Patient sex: M
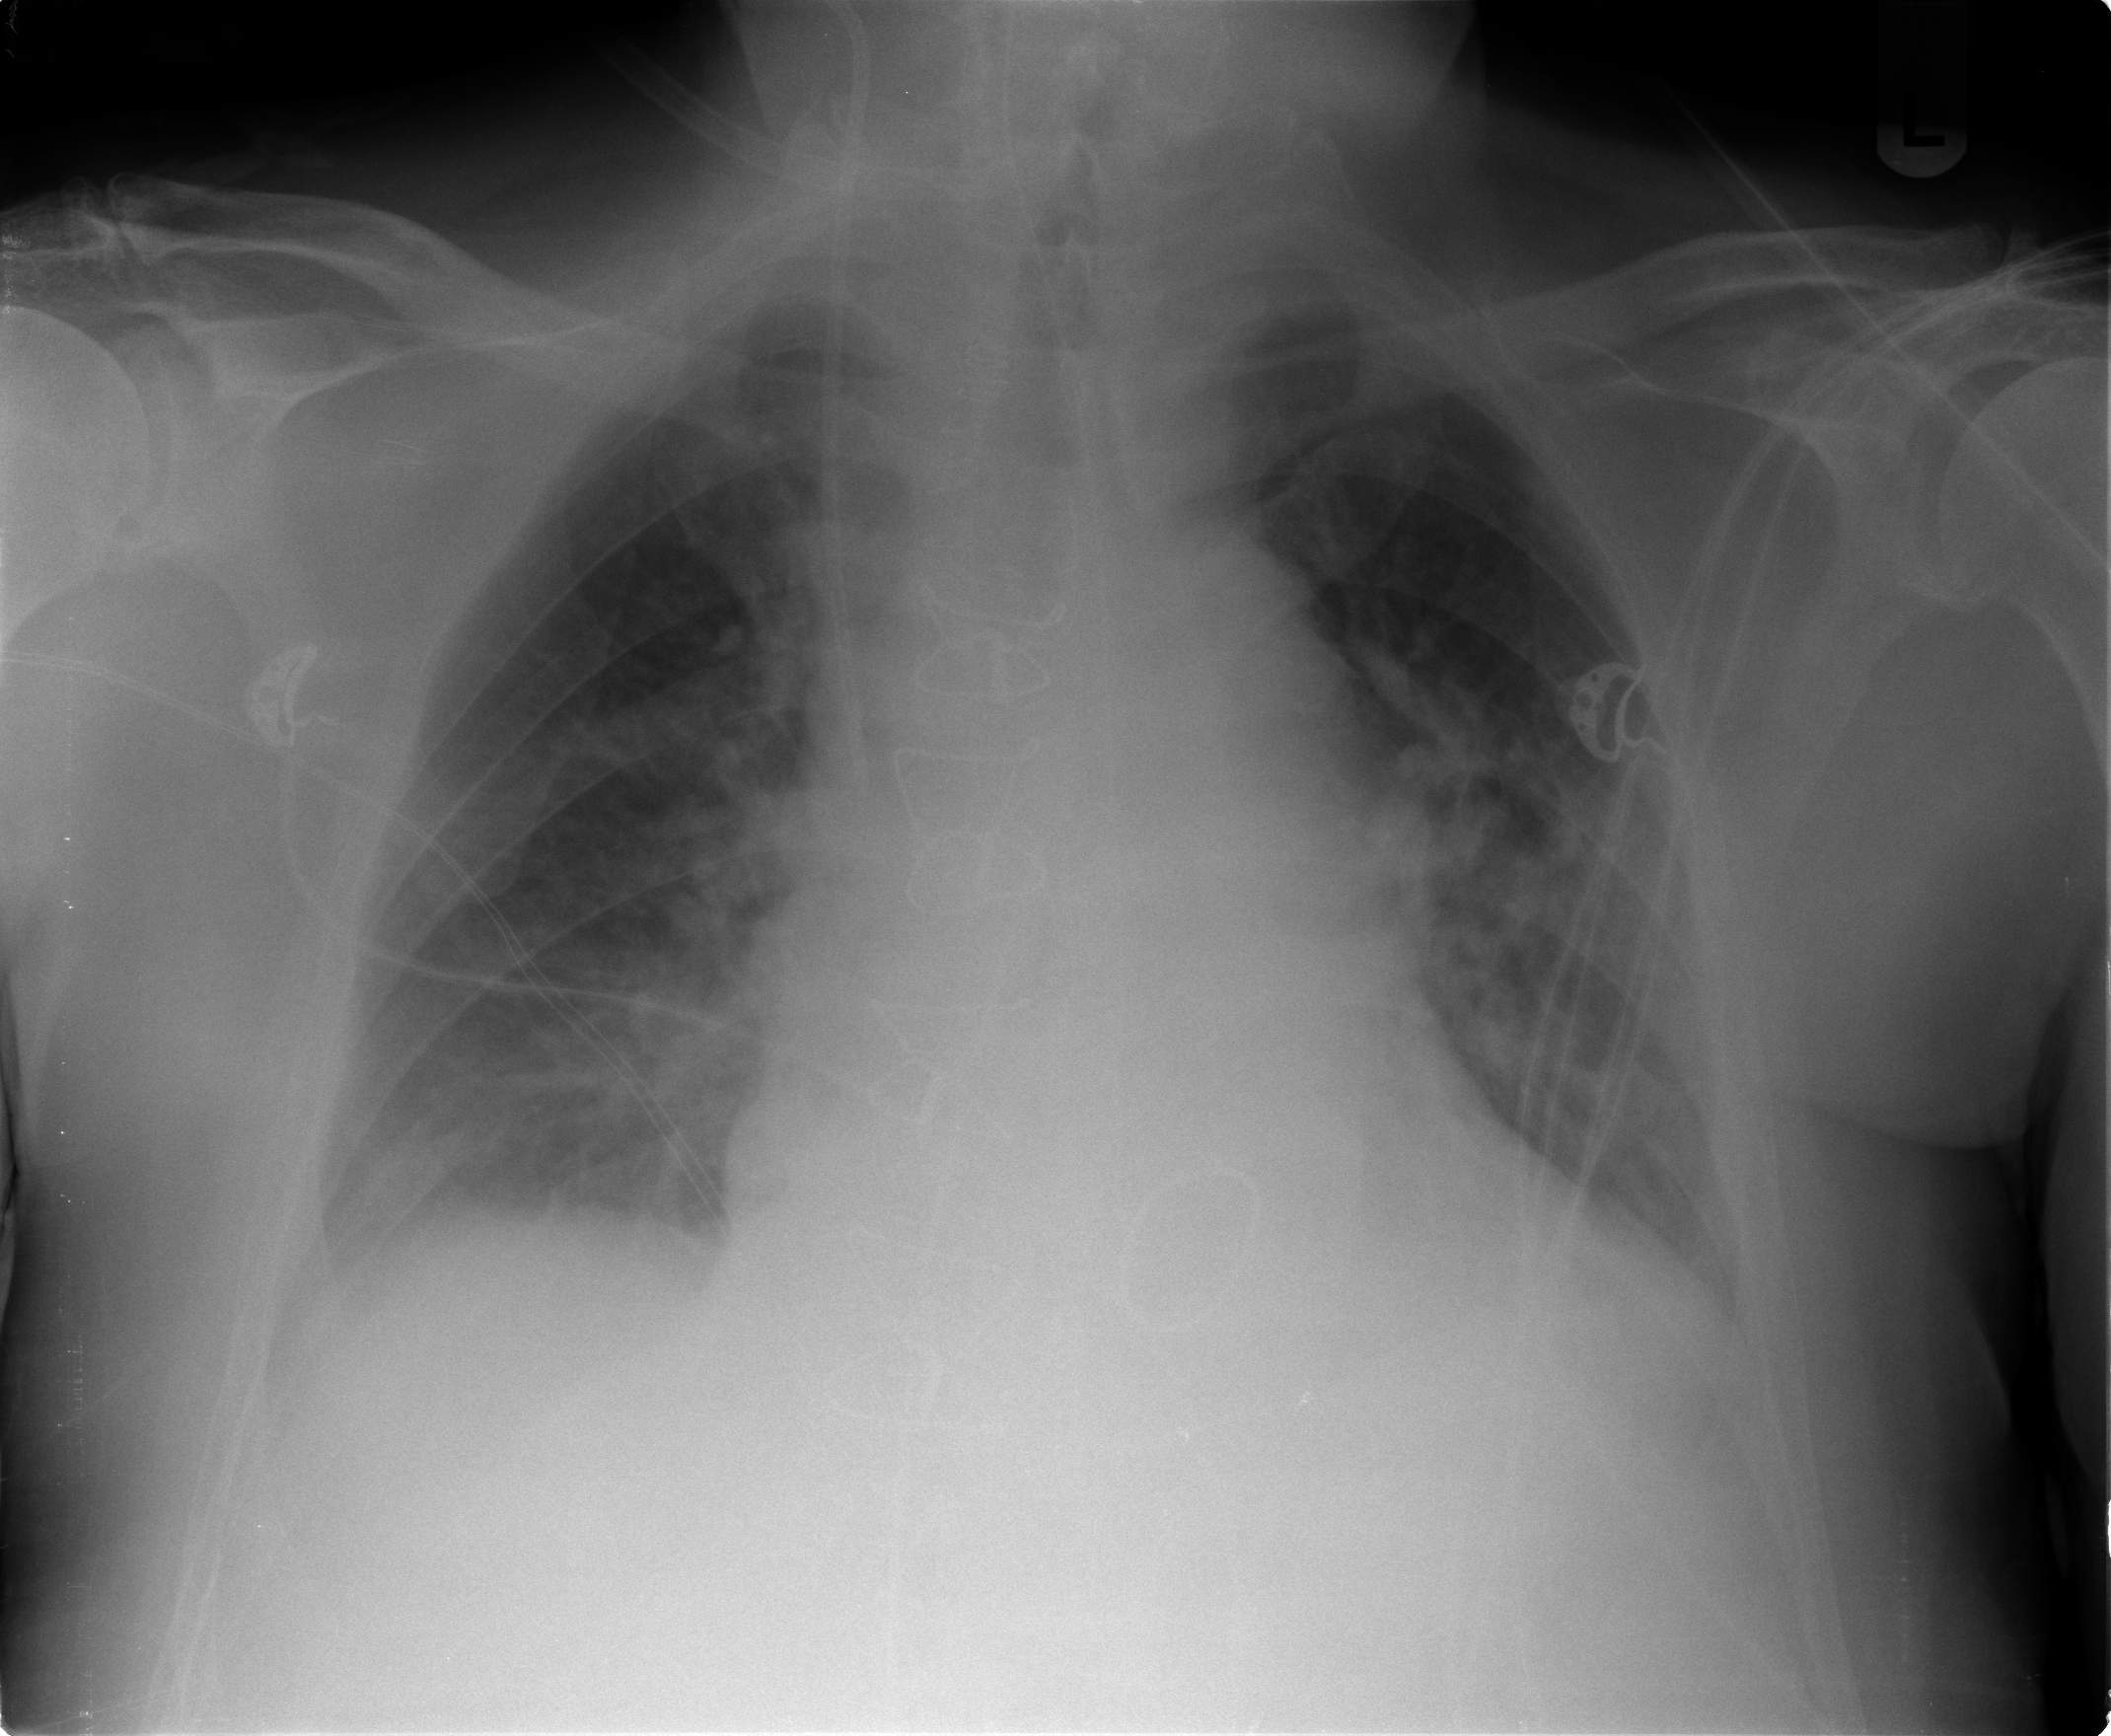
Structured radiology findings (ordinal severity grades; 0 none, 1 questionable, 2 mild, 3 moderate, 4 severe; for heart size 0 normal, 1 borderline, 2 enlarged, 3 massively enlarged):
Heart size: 2
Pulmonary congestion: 2
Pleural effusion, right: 2
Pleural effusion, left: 2
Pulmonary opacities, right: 2
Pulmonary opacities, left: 2
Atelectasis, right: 2
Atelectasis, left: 2